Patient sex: M
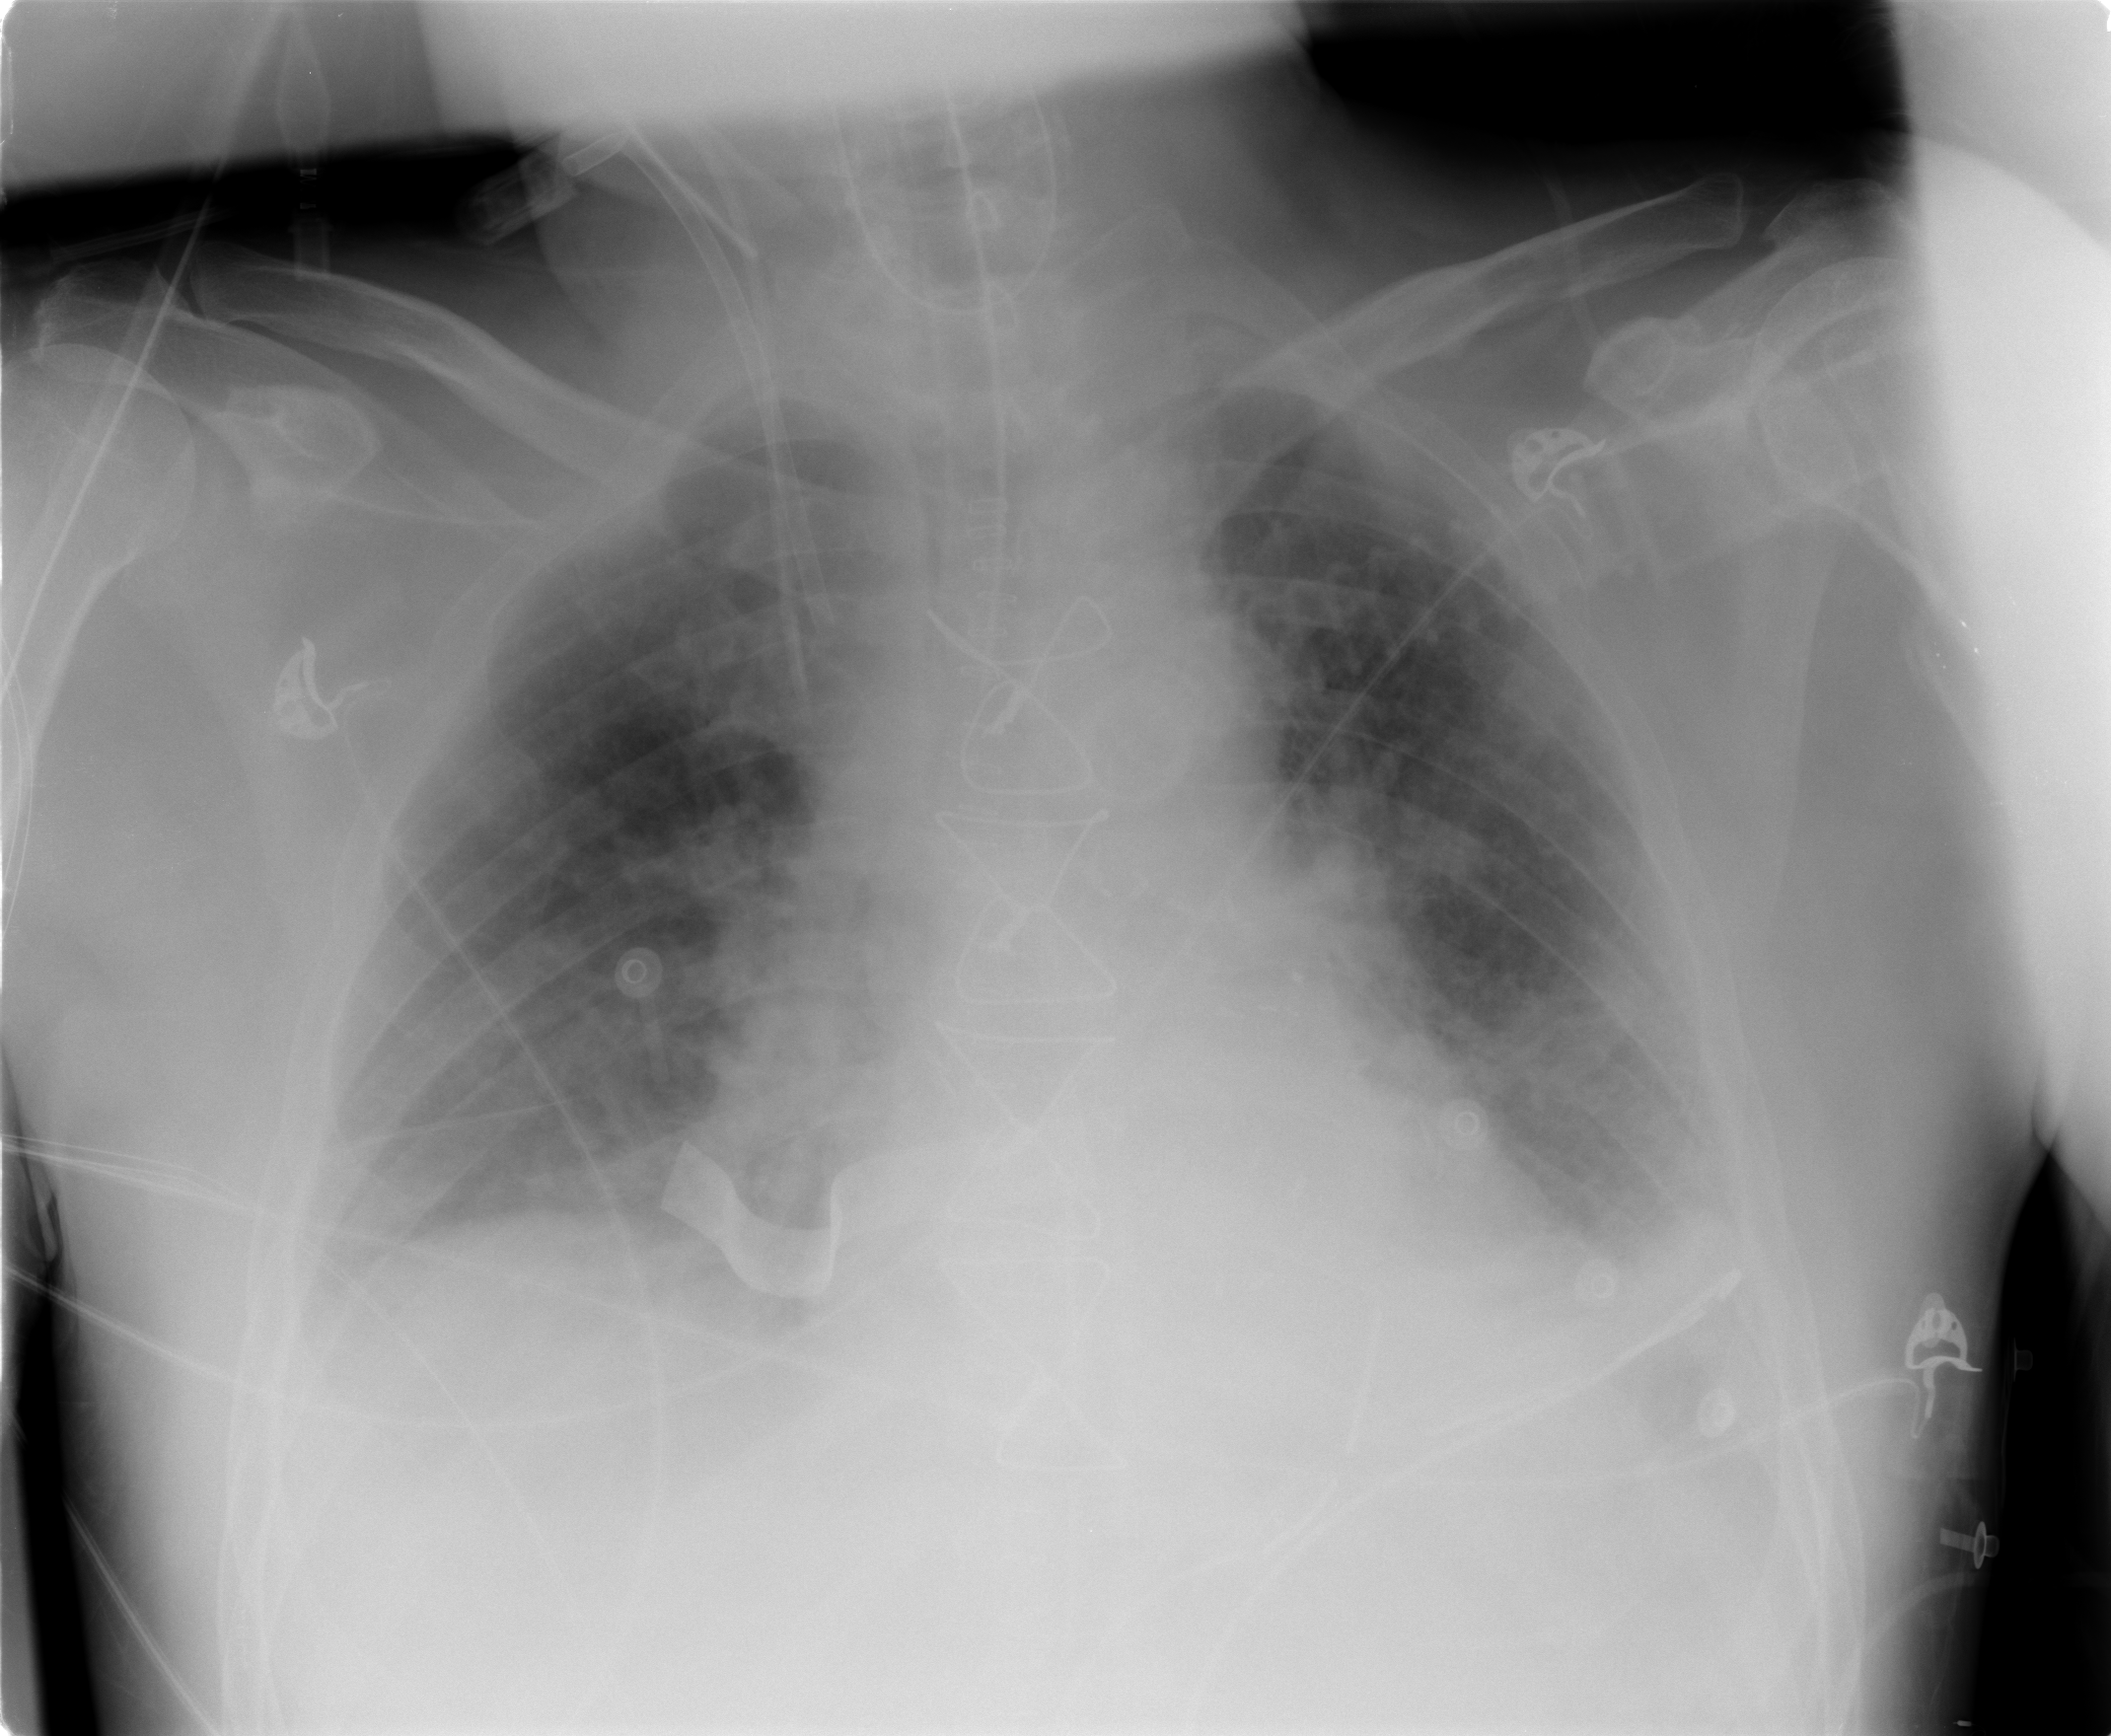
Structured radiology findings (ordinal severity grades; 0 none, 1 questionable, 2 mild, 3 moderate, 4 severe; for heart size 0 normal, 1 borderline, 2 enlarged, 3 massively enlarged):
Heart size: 0
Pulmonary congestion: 3
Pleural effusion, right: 2
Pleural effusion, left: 2
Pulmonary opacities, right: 2
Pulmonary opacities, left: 2
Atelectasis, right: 2
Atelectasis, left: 2